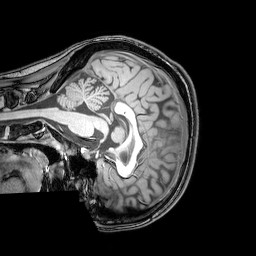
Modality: T1w
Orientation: sagittal
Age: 22
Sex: female
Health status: healthy
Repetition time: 0.081 s
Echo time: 0.037 s